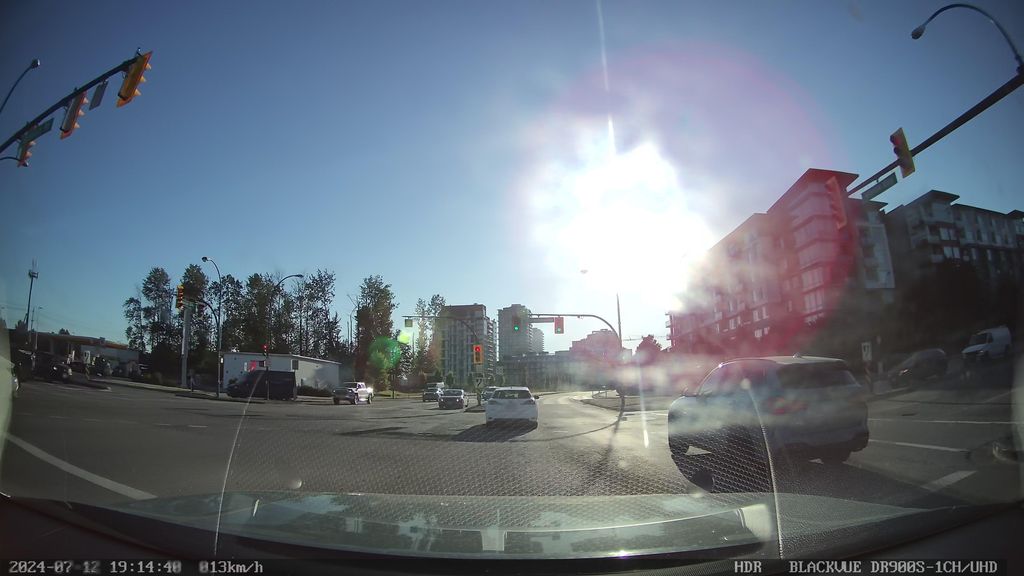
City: vancouver